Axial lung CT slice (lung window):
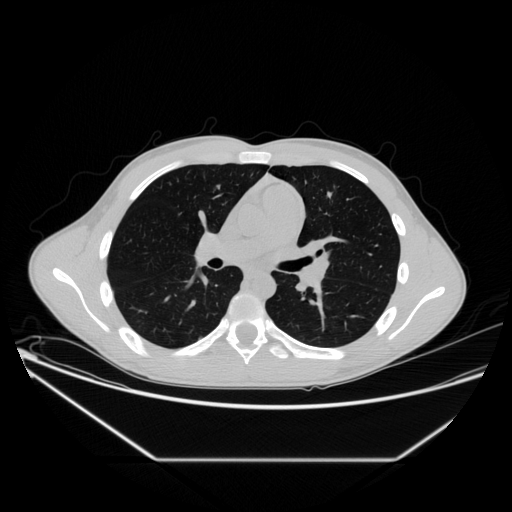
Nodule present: no